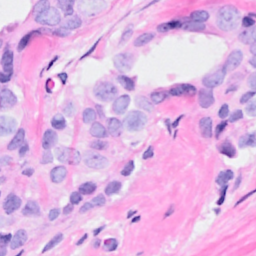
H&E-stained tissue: Breast